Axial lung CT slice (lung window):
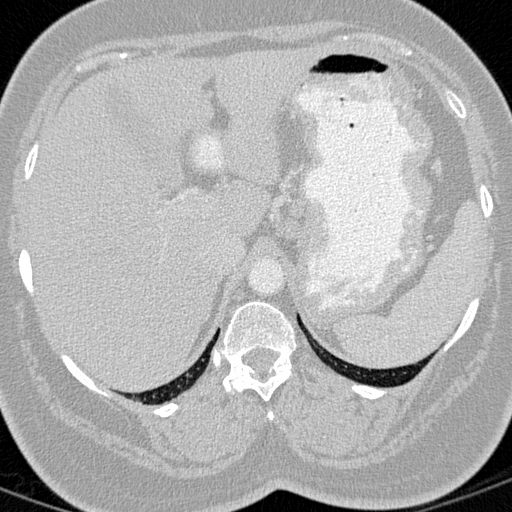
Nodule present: no